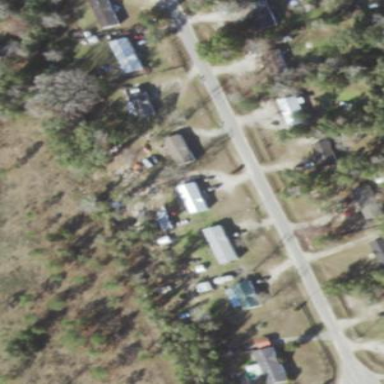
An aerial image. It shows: Residential area known as trailer park.